Question: My today's question is how to simulate continuously some graph in matlab? For example: let us consider the following simplest code
'''
x = 0 : 0.1 : 10;
z = sin(x);
plot(x,z), grid
'''
When I run this code, I get usually function graph, whose figure is given below

Actually, what I need is, that the graph is static, i.e. that it does not move. What I want is that simulate this graph, namely appears on window, disappears and then again repeat this procedure, as I guess I need loop for this, but maybe there is some built-in function for simulation graphs in matlab? Please help me
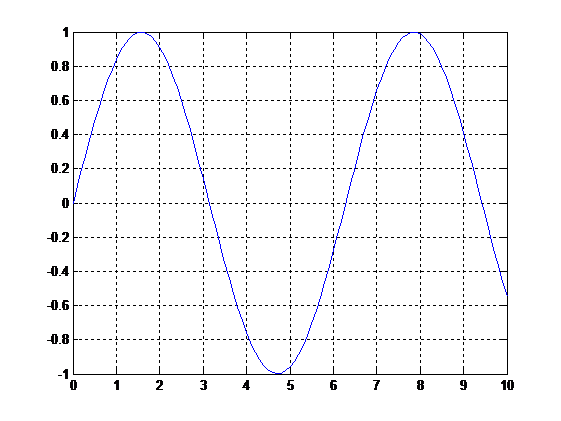
Answer: Do you mean that you want to animate this graph? MATLAB offers <URL> to do that.
One of the simplest would be generating a short movie frame-by-frame using <URL> command. For example:
'''
%// Generate movie
x = 0:0.1:10;
FRAMES = 32; %// Total number of frames
for k = 1:FRAMES
ph = k * 2 * pi / FRAMES; %// Accumulate phase
plot(x, sin(x + ph)) %// Generate plot
grid, axis equal
M(k) = getframe; %// Capture frame
end
%// Play movie 10 times
movie(M, 10)
'''